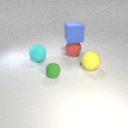
large yellow rubber sphere in front of large cyan rubber sphere